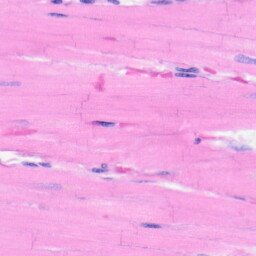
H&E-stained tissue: Heart